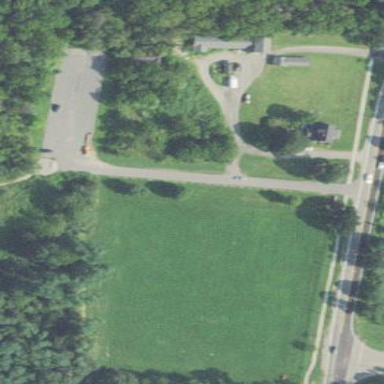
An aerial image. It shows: Recreation ground.